Question: I have had a crack at normalizing some data for a database would appreciate if anyone body could tell me if its correctly normalized.
Here is the structure:

I have used a composite key(Incident ID and Action code) as a certain incident would not require two actions of the same type. Is there a better way of doing this? I thought about just adding an Action ID auto number but is this OK?
Thanks if anyone can help.
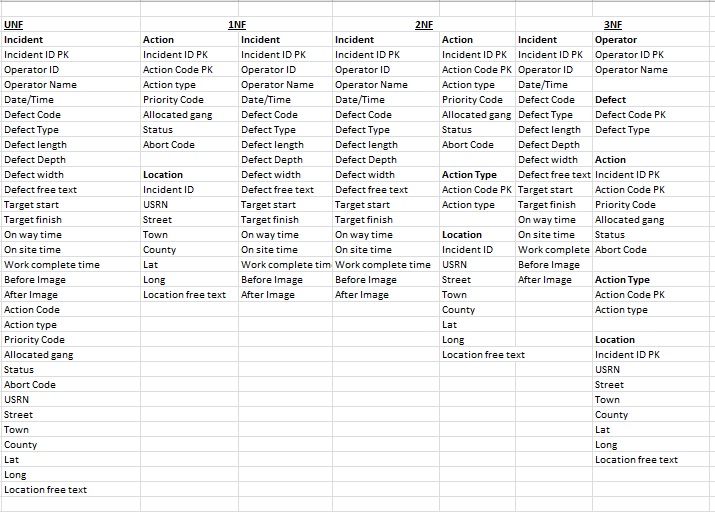
Answer: Personally I would use ActionID as my key - it really depends on what you'll be doing with the data and the volume.
I could see it being useful to get a list of incidents where you'd taken out a particular Action, this would be easier to get with an index on just Action Code, also having a composite key could well result in page splits on the clustered index which obviously has an overhead.